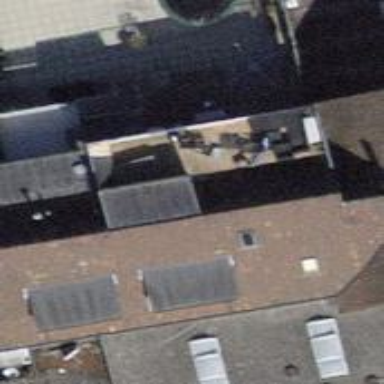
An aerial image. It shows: Building housing car repair shop.